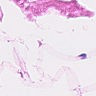
Metastatic tissue present: no